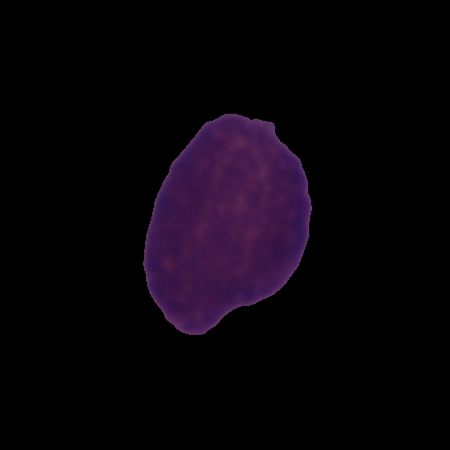
Label: cancer